Field crop: maize
Growth stage: 2
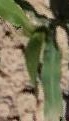
Species: maize